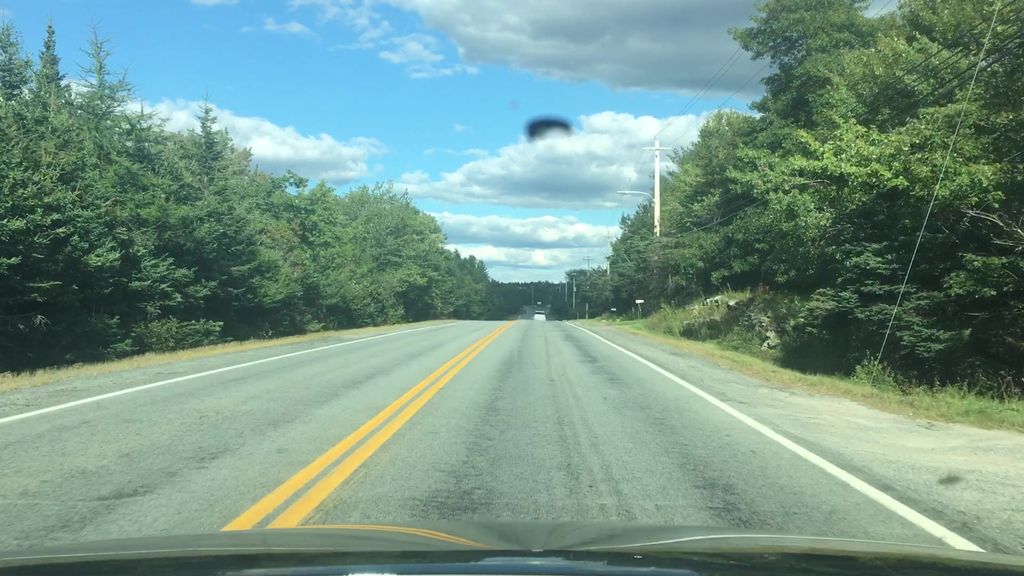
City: halifax